五年级 · 立体几何学
（2022 春・紫金县期末）计算下列图形的表面积和体积（单位: $\mathrm{cm}$ ）。
(1)

(2)

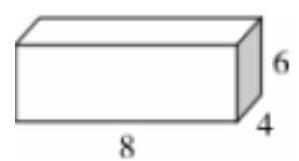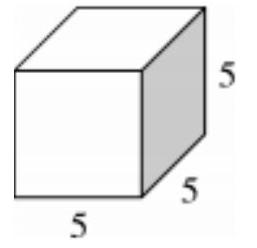
答案: 解（1） $(8 \times 4+8 \times 6+4 \times 6) \times 2$

$=(32+48+24) \times 2$

$=104 \times 2$

$=208$ (平方厘米)

$8 \times 4 \times 6$

$=32 \times 6$

$=192$ （立方厘米）

答：这个长方体的表面积是 208 平方厘米，体积是 192 立方厘米。

(2) $5 \times 5 \times 6$

$=25 \times 6$

$=150$ （平方厘米）

$5 \times 5 \times 5$

$=25 \times 5$

$=125$ （立方厘米）

答：这个正方体的表面积是 150 平方厘米，体积是 125 立方厘米。